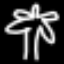
Label: palm tree